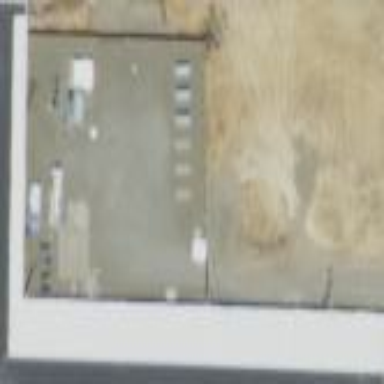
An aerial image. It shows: Building housing storage rental shop.